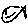
Label: fish